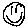
Label: smiley face